Aerial crown-view tile of a tropical tree (Barro Colorado Island, Panama), acquired 20250124:
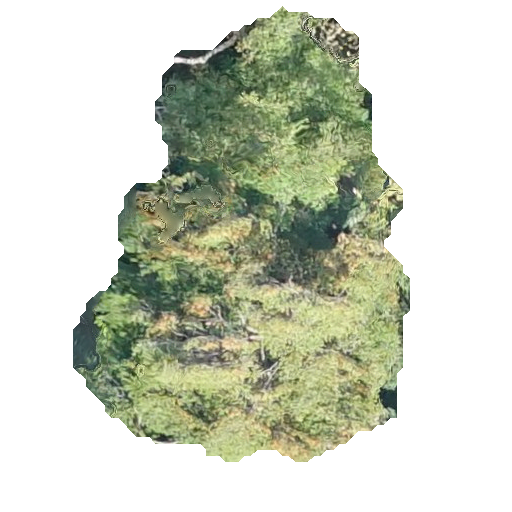
Species: Chrysophyllum cainito
GBIF accepted scientific name: Chrysophyllum cainito
Crown area: 160.428 m²